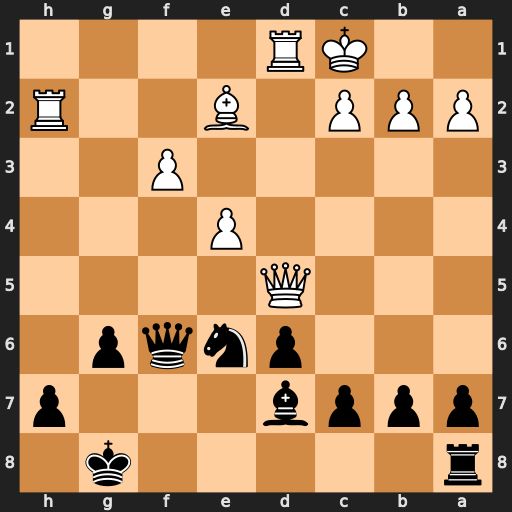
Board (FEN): r5k1/pppb3p/3pnqp1/3Q4/4P3/5P2/PPP1B2R/2KR4
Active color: b
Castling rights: -
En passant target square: -
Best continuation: Qf4+ Kb1 Qxh2